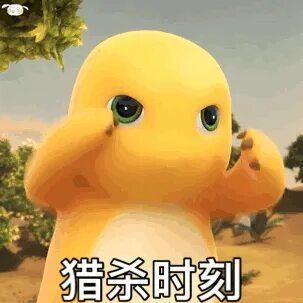
Label: nailong